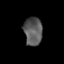
Tissue: lung
Cell type: Epithelial cells
Senescence score: 0.1681
Nuclear area (px): 507
Mean DAPI intensity: 90.521